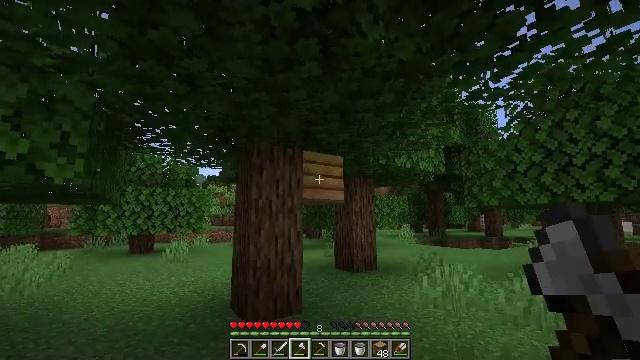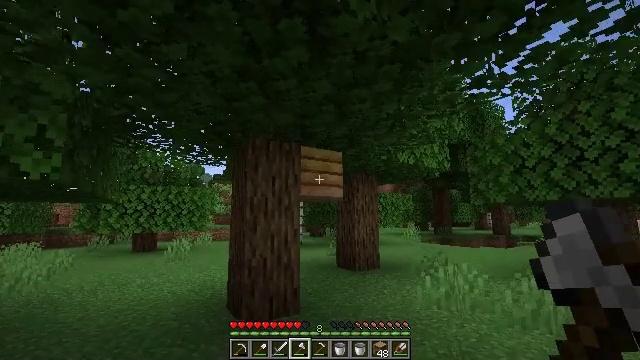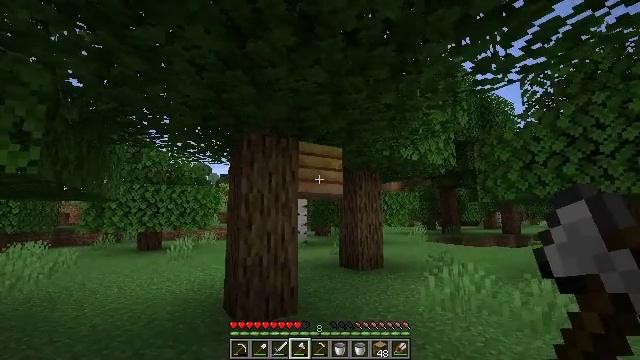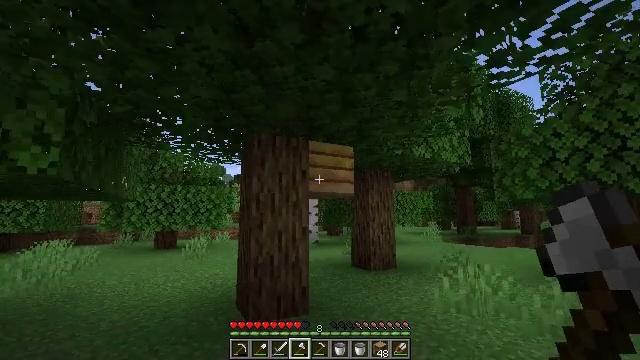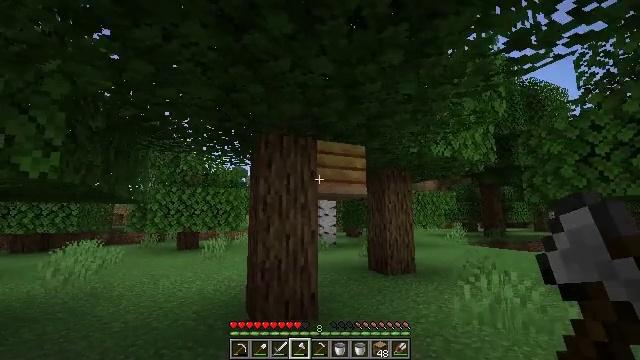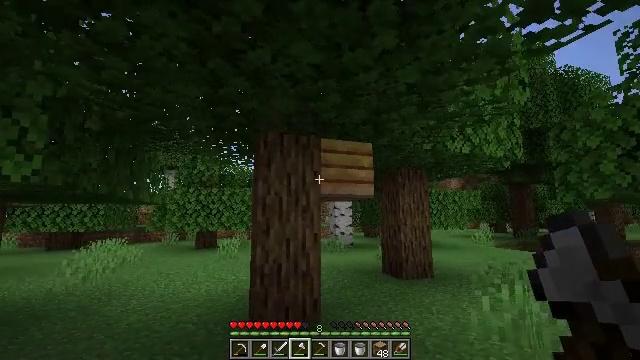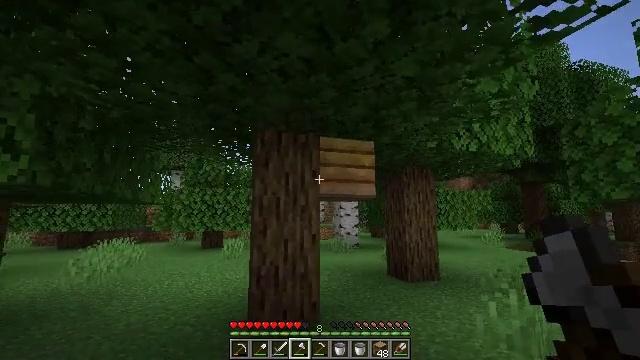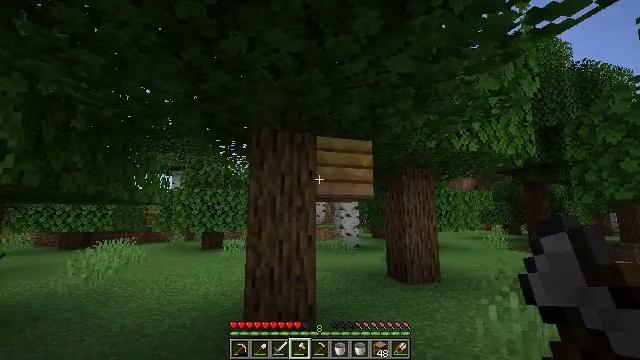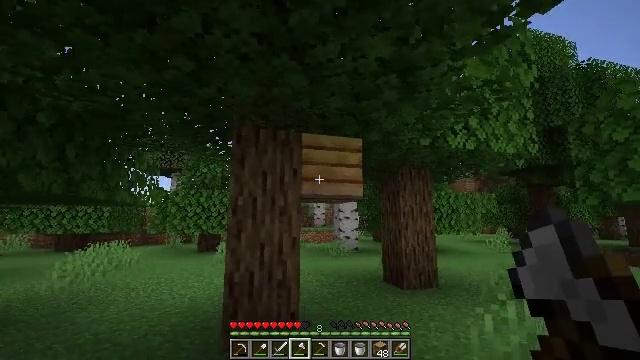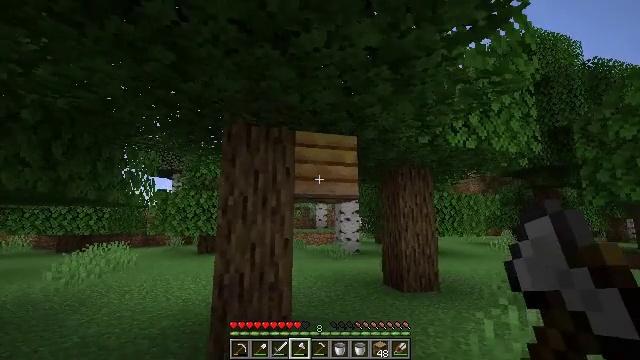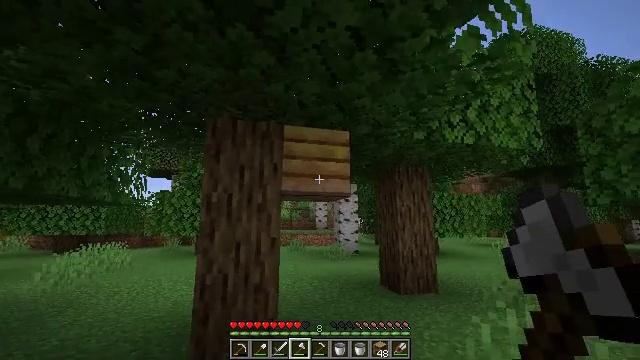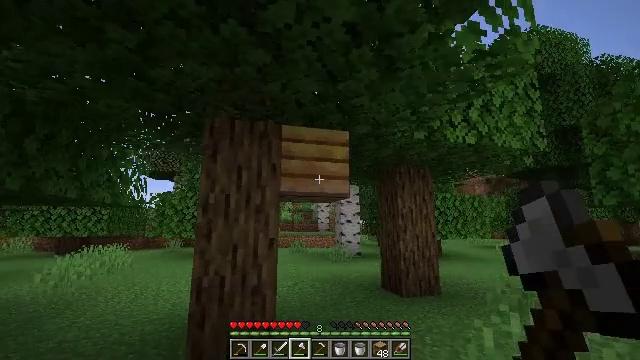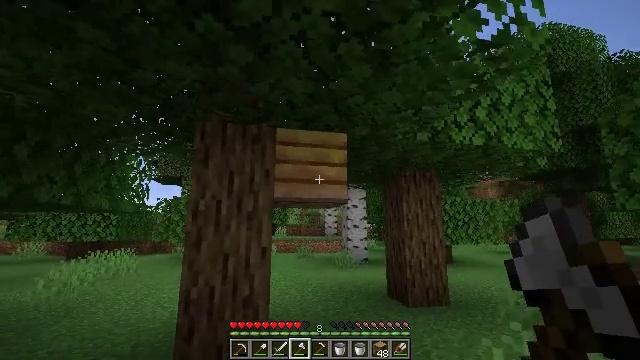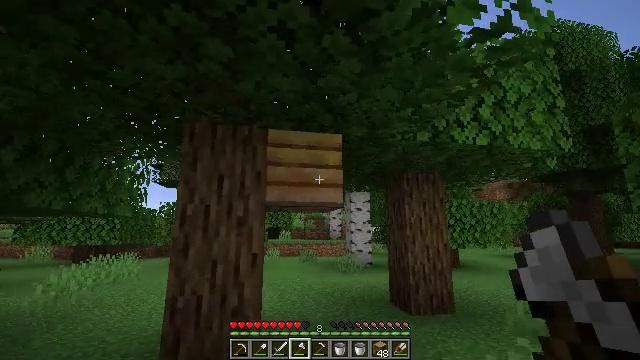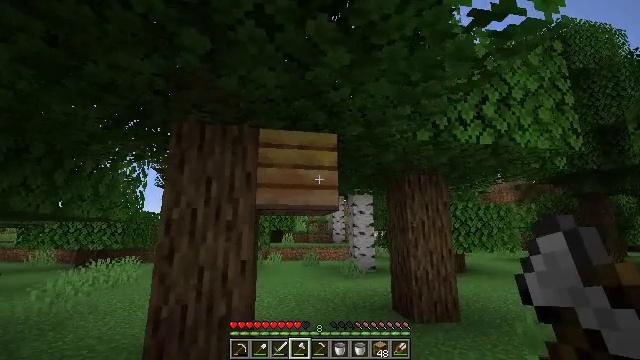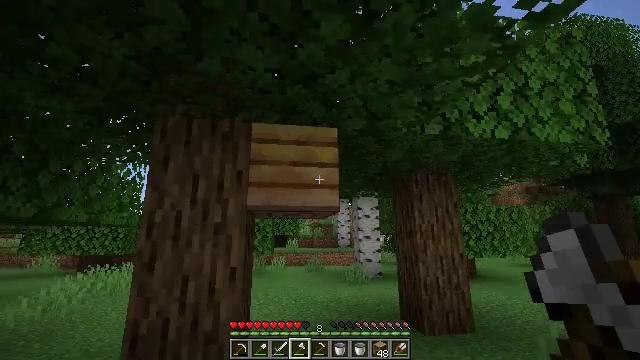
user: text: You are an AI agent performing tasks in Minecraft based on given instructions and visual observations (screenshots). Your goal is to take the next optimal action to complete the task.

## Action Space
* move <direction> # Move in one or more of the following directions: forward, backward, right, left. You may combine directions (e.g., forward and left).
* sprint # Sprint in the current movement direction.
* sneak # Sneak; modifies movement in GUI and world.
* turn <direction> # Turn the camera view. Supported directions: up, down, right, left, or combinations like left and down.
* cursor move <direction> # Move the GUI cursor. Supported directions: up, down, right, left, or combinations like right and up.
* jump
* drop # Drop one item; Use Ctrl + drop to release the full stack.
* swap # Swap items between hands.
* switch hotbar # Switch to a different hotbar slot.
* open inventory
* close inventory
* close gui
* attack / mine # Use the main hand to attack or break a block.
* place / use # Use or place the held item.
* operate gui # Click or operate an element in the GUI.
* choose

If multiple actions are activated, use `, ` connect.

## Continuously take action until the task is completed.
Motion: motion action
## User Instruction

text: Break the bee nest from a tree.
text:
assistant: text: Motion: move forward and move right, turn left
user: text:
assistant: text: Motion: move forward and move right, turn left
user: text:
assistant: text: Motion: move forward and move right, turn left
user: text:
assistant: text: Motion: move forward and move right, turn left
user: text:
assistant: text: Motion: move forward and move right, turn left
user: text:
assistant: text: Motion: move forward and move right, turn left
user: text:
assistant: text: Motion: move forward and move right
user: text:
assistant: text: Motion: move forward and move right
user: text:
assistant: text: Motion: move forward and move right
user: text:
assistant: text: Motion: move forward and move right
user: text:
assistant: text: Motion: move forward and move right
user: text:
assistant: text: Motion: move forward and move right, turn left and up
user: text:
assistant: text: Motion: move forward and move right, turn left
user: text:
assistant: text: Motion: move forward, turn left
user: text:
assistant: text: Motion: move forward, turn left
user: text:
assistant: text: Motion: move forward, turn left and up
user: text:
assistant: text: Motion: move forward, turn left and up
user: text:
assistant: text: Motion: move forward, attack / mine
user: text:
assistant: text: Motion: move forward, attack / mine
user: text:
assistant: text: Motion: move forward, attack / mine
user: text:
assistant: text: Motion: attack / mine
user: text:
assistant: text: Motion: attack / mine
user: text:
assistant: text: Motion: attack / mine
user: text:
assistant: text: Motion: attack / mine